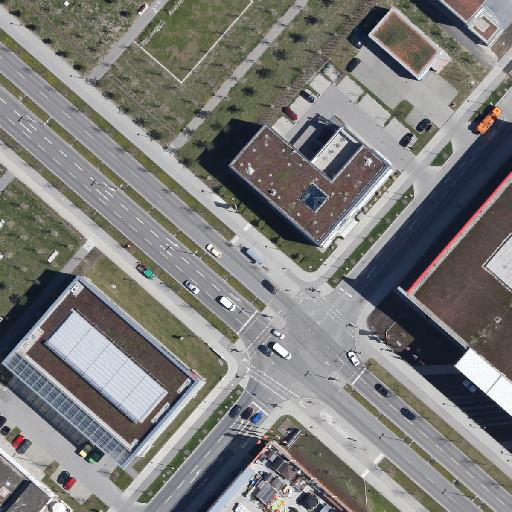
Referring expression: building along the road